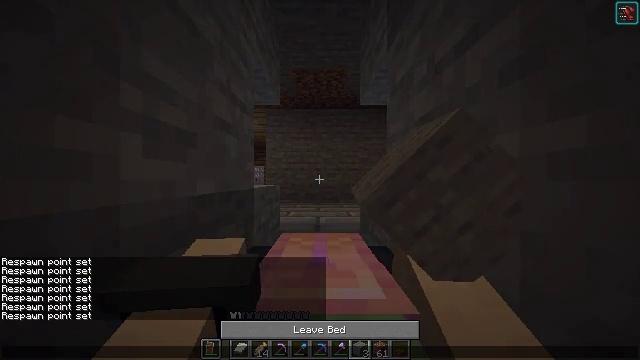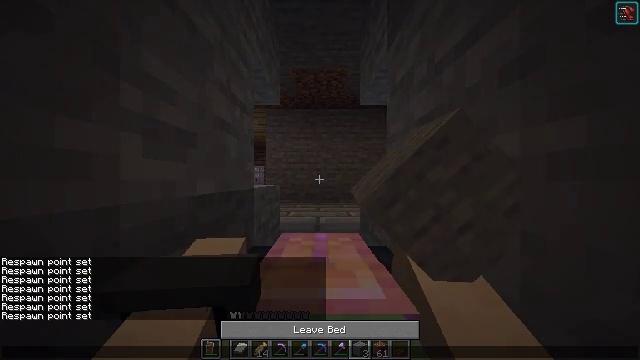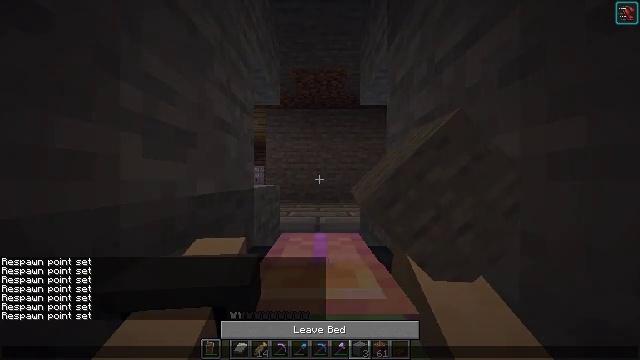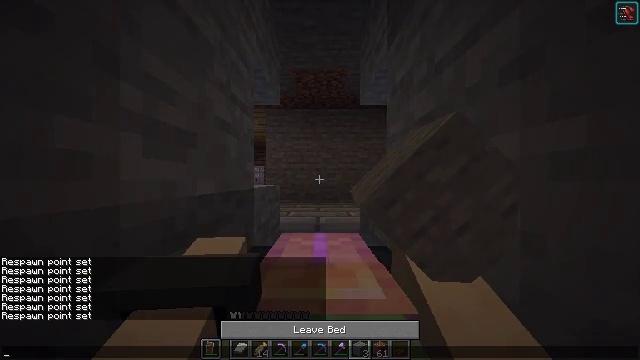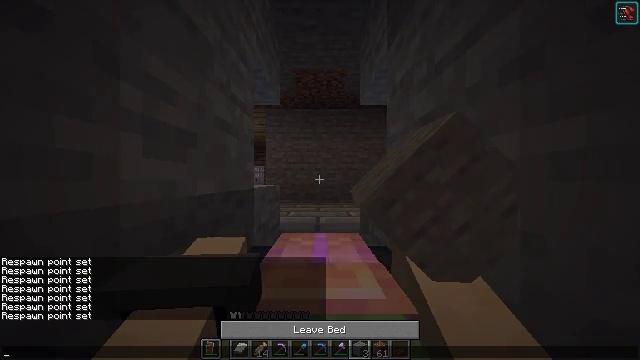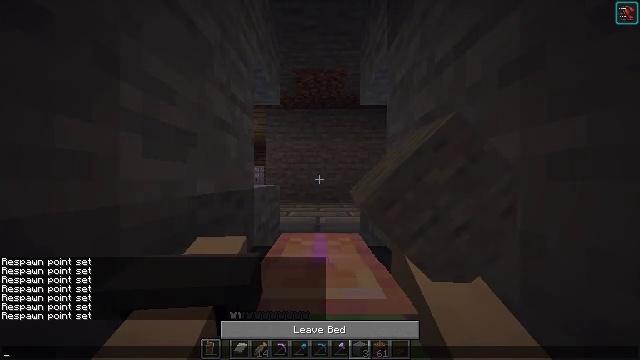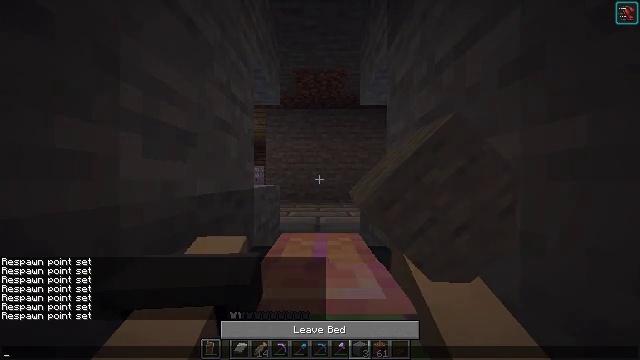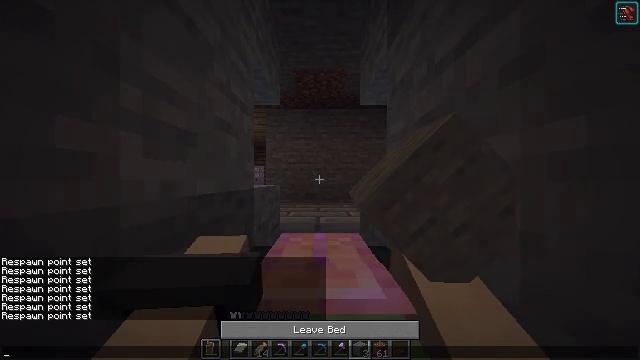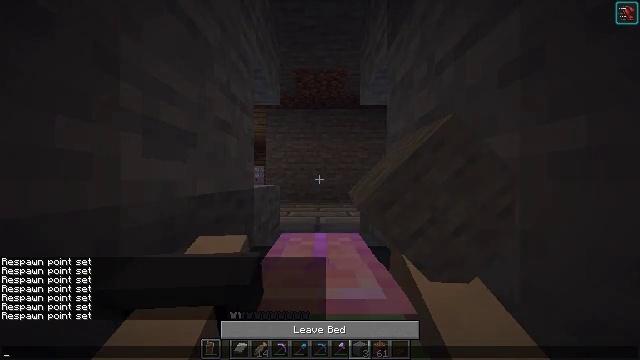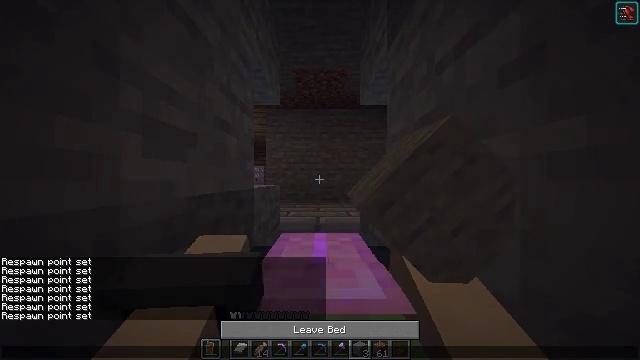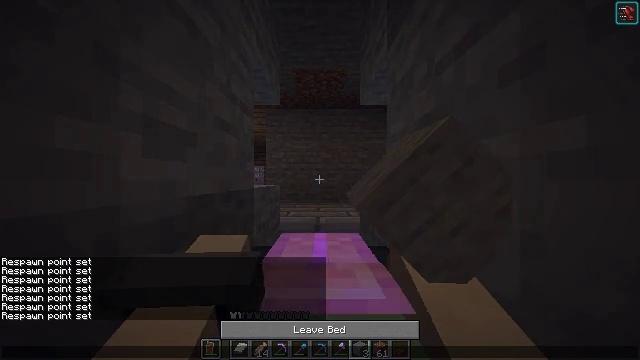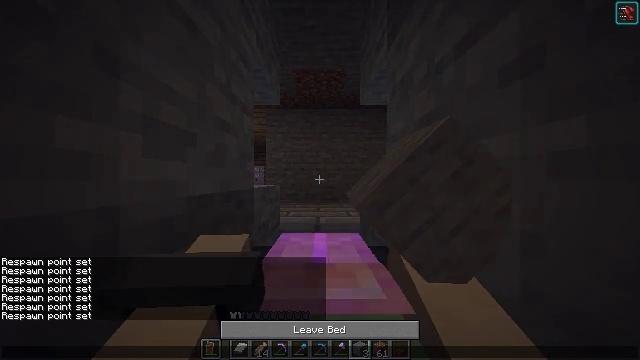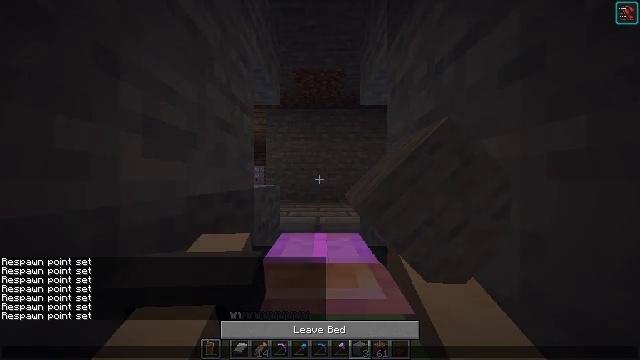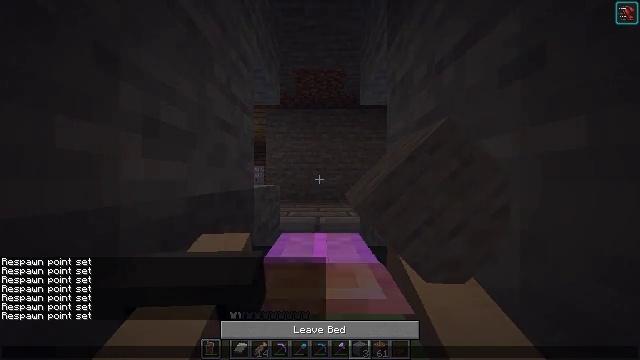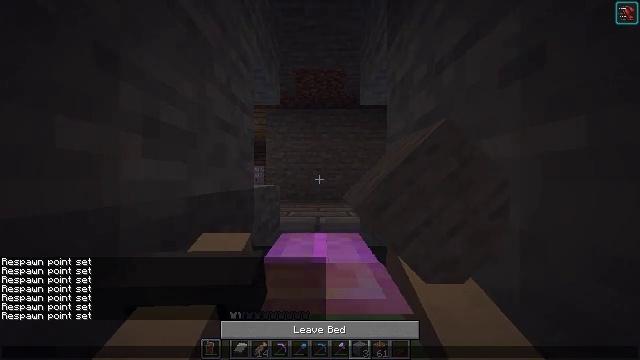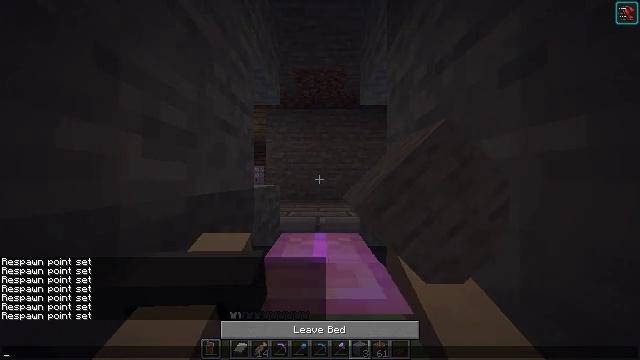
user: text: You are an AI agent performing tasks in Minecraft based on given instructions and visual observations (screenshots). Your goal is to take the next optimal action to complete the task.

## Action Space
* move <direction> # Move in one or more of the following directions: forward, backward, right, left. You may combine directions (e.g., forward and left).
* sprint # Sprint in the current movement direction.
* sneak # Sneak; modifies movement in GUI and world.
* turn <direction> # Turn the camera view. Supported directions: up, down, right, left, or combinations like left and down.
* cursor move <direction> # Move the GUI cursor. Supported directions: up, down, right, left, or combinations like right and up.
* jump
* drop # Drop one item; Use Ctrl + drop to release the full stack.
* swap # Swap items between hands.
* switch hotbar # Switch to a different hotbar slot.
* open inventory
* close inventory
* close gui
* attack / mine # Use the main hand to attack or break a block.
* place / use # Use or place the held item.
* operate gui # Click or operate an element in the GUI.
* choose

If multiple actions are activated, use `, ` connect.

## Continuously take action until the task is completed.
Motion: motion action
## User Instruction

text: Remove golden leggings from the inventory.
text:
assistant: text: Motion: no_op
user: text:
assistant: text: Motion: no_op
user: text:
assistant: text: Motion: no_op
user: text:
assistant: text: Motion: no_op
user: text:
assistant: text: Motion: no_op
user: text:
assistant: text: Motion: no_op
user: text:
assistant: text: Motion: no_op
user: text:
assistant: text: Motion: no_op
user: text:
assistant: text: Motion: no_op
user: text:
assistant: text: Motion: no_op
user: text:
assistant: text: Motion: no_op
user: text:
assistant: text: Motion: no_op
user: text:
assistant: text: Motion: no_op
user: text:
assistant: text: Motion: no_op
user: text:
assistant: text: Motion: no_op
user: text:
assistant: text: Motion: no_op
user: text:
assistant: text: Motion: no_op
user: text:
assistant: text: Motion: no_op
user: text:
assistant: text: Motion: no_op
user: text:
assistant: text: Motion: no_op
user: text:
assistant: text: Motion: no_op
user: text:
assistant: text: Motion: no_op
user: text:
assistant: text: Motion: no_op
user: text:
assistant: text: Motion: no_op
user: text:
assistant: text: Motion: no_op
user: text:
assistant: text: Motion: no_op
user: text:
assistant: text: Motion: no_op
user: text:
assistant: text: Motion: no_op
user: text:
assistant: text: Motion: no_op
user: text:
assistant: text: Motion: no_op